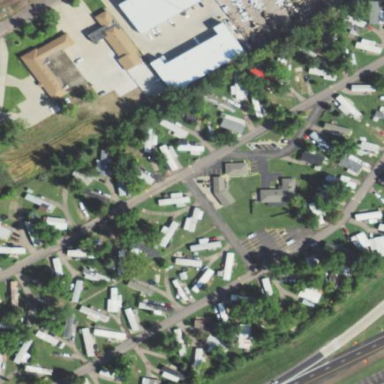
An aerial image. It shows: Residential area known as trailer park.